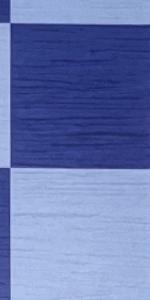
Label: Empty